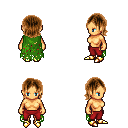
a pixel art fantasy rpg character, female body template, human, tanned skin, green tattered cape, red pants, brown long bangs hairstyle, gold boots, four views (front, back, left, right), 2x2 character sprite sheet, small pixel art, hard edges, no anti-aliasing